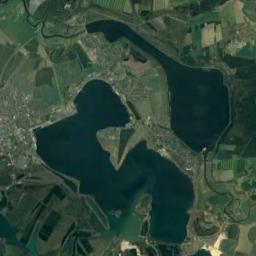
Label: lake